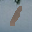
Label: 1